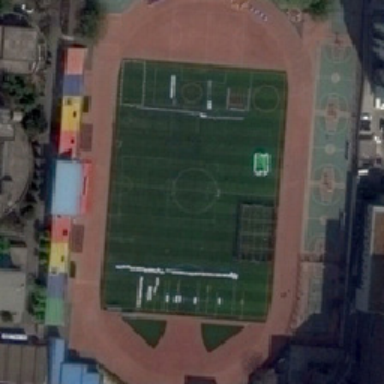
There are some buildings around the playground .